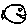
Label: fish